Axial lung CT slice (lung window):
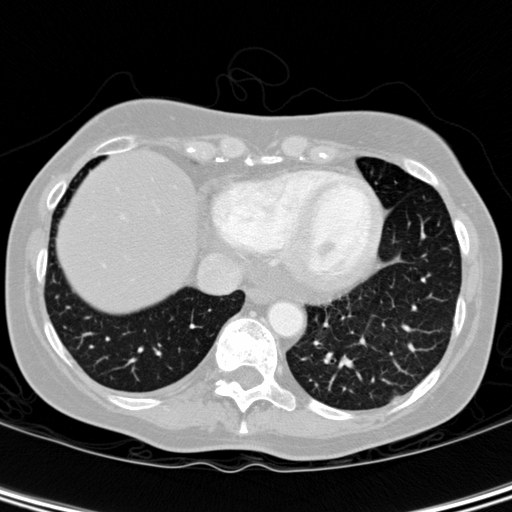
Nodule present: no